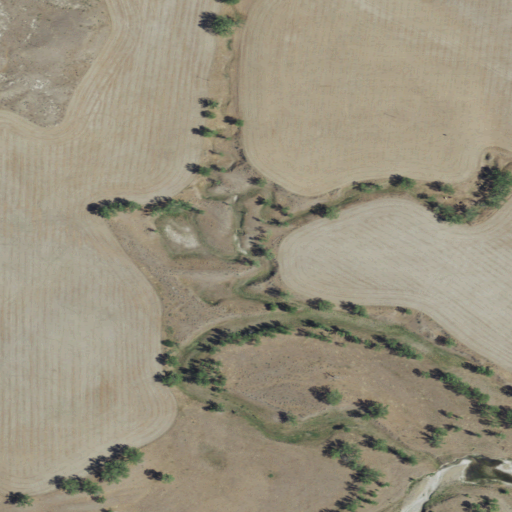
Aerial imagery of valley in Montana named Feldt Coulee containing cultivated crops, grassland, and herbaceous wetlands